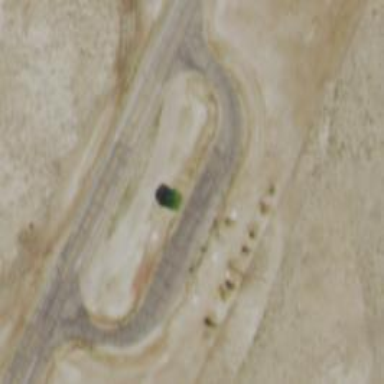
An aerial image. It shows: Rest area on the road.